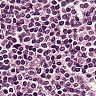
Metastatic tissue present: no